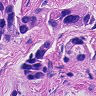
Metastatic tissue present: yes